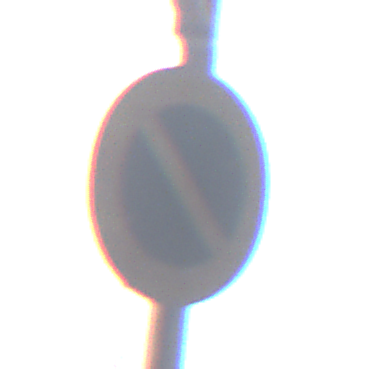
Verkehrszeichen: EingeschraenktesHalteverbot
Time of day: Midday
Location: Roofed (Special)
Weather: Overcast
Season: NotSpecified
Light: Natural